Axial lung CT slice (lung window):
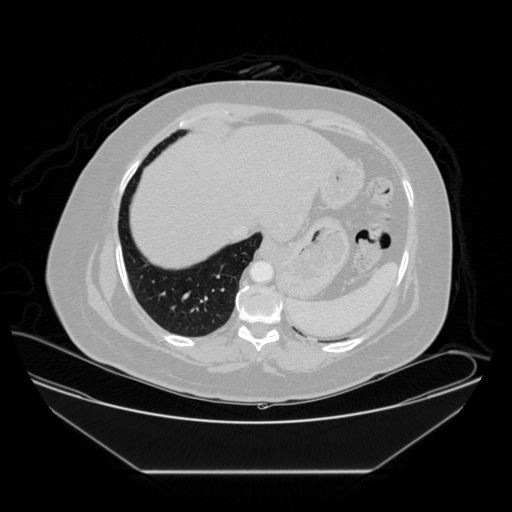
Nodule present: no